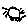
Label: sun